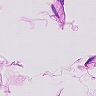
Metastatic tissue present: no